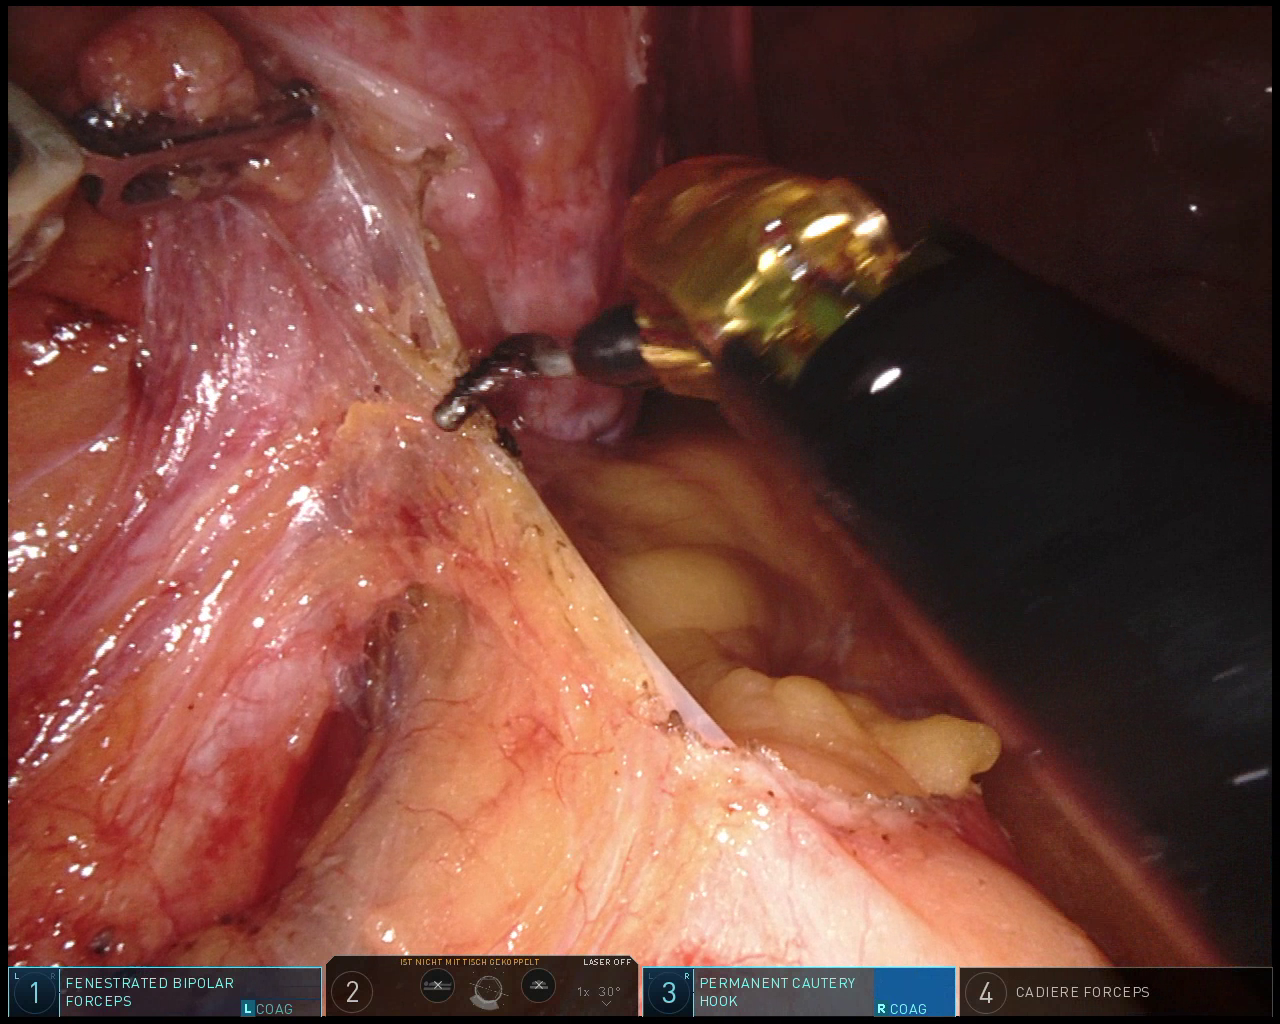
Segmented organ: ureter
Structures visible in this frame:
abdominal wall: no
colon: no
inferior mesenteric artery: no
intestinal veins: no
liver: no
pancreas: no
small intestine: no
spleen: no
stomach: no
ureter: yes
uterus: yes
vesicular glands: no